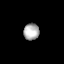
Tissue: lung
Cell type: Epithelial cells
Senescence score: 0.1975
Nuclear area (px): 251
Mean DAPI intensity: 175.562